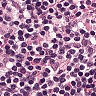
Metastatic tissue present: no